Interaction volume radius: 5 \u00c5
Interaction volume height: 20 \u00c5
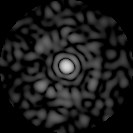
Disorder parameter: 0.7939